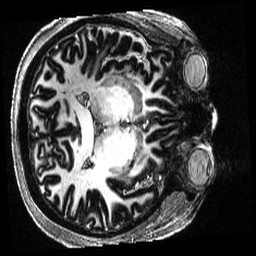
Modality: T1w
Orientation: axial
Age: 33
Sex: female
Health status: healthy
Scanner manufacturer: siemens
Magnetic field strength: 7 T
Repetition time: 4.3 s
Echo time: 0.00227 s